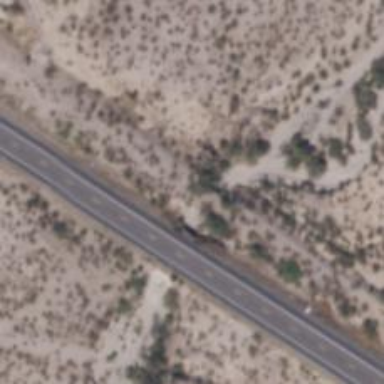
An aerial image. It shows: Track road.